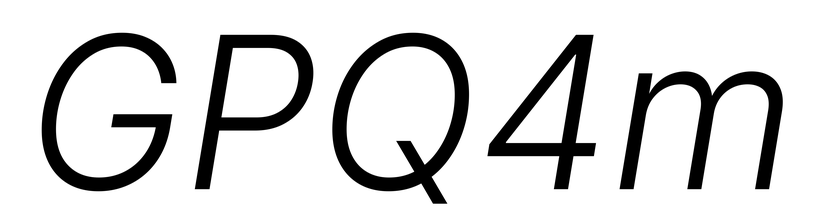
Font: Inter-Italic_Light_Italic